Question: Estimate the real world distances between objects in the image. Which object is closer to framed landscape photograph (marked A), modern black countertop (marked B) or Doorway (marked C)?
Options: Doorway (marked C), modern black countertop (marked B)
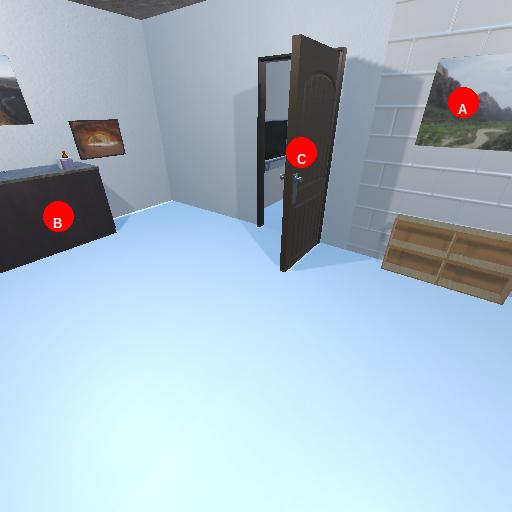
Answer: Doorway (marked C)